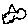
Label: bird